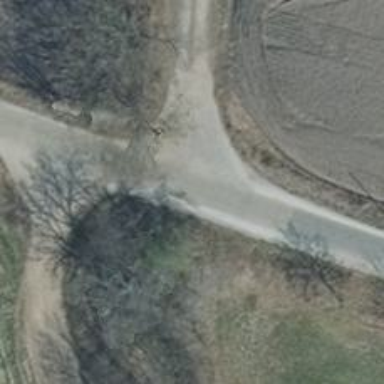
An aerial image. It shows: Unclassified road with asphalt surface.